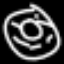
Label: donut